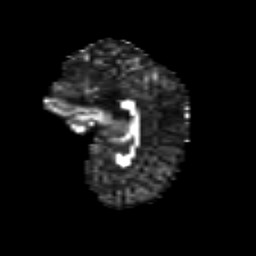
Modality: FA
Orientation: sagittal
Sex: female
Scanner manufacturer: siemens
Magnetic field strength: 3 T
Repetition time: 5 s
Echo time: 0.071 s